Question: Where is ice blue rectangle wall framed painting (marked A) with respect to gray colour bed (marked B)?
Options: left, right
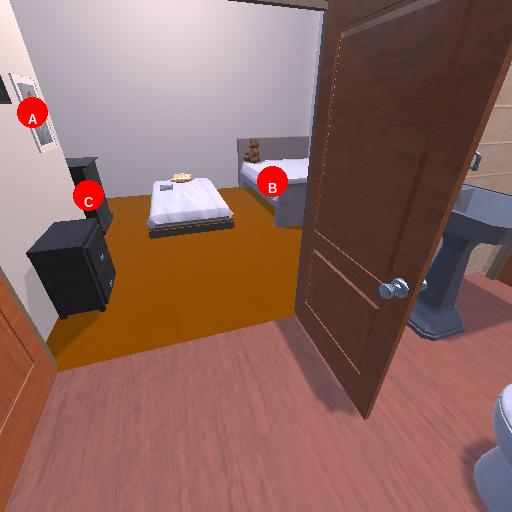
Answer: left